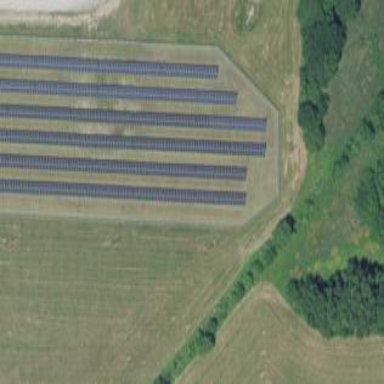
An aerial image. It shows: Solar power plant with photovoltaic technology. The plant produces electricity and is surrounded by fence.